Question: How can I center the below form. Right now it is too far over to the right. I want it centered on the page (Moved slightly over to the left). I have tried a lot of different solutions however, I know I am missing something very small here. Thank you.

'''
![<!DOCTYPE HTML>
<head>
<title>Page | Contact</title>
<meta charset="utf-8">
<!-- Google Fonts -->
<link rel='stylesheet' type='text/css' href='css/font.css'/>
<!-- CSS Files -->
<link rel="stylesheet" type="text/css" media="screen" href="css/style.css">
<link rel="stylesheet" type="text/css" media="screen" href="css/simple_menu.css">
<link rel="stylesheet" type="text/css" media="screen" href="css/slider.css">
<link rel="stylesheet" type="text/css" media="screen" href="css/contact.css">
<!-- Contact Form -->
<link href="contact-form/css/style.css" media="screen" rel="stylesheet" type="text/css">
<link href="contact-form/css/uniform.css" media="screen" rel="stylesheet" type="text/css">
<script src="js/jquery.min.js"></script>
<script src="https://ajax.googleapis.com/ajax/libs/jqueryui/1.8.18/jquery-ui.js"></script>
<script src="js/contact.js"></script>
<?php include 'common_header.php'; ?>
</head>
<body>
<?php
include 'header.php';
?>
<div id="container">
<div class="one-third"> &nbsp; </div>
<div class="one-third">
<div class="heading_bg">
<h2>Contact Us</h2>
</div>
<form action="#" id="contact_form" class="TTWForm" method="post">
<div id="field1-container" class="field f_100">
<label class="required" for="name">Name</label>
<input name="name" id="name" type="text">
<span id="name_validation" class="error_message"></span>
</div>
<div id="field2-container" class="field f_100">
<label class="required" for="subject">Subject</label>
<input name="subject" id="subject" type="text">
<span id="subject_validation" class="error_message"></span>
</div>
<div id="field5-container" class="field f_100">
<label class="required" for="email">Email</label>
<input name="email" id="email" type="email">
<span id="email_validation" class="error_message"></span>
</div>
<div id="field4-container" class="field f_100">
<label class="required" for="message">Message</label>
<textarea rows="5" cols="20" id="message" name="message"></textarea>
<span id="message_validation" class="error_message"></span>
</div>
<div id="form-submit" class="field f_100 clearfix submit">
<input value="Submit" type="submit" id="submit_button">
</div>
</form>
</div>
<div class="one-third last">
</div>
<div style="clear:both; height: 0px"></div>
</div>
<!-- close container -->
<?php
include('footer.php');
?>
</body>
</html>][2]
'''
'''
#after_submit, #email_validation, #name_validation {
display:none;
}
#after_submit{
background-color: #c0ffc0;
line-height: 31px;
margin-bottom: 10px;
padding-left: 20px;
-webkit-border-radius: 3px;
-moz-border-radius: 3px;
border-radius: 3px;
}
#after_submit{
color: #6c6c6c;
}
.error {
background-color:#FFDFDF;
color:red;
}
.error_message{
font-style: italic;
font-size: 10px;
}
.row {
margin:5px;
}
'''
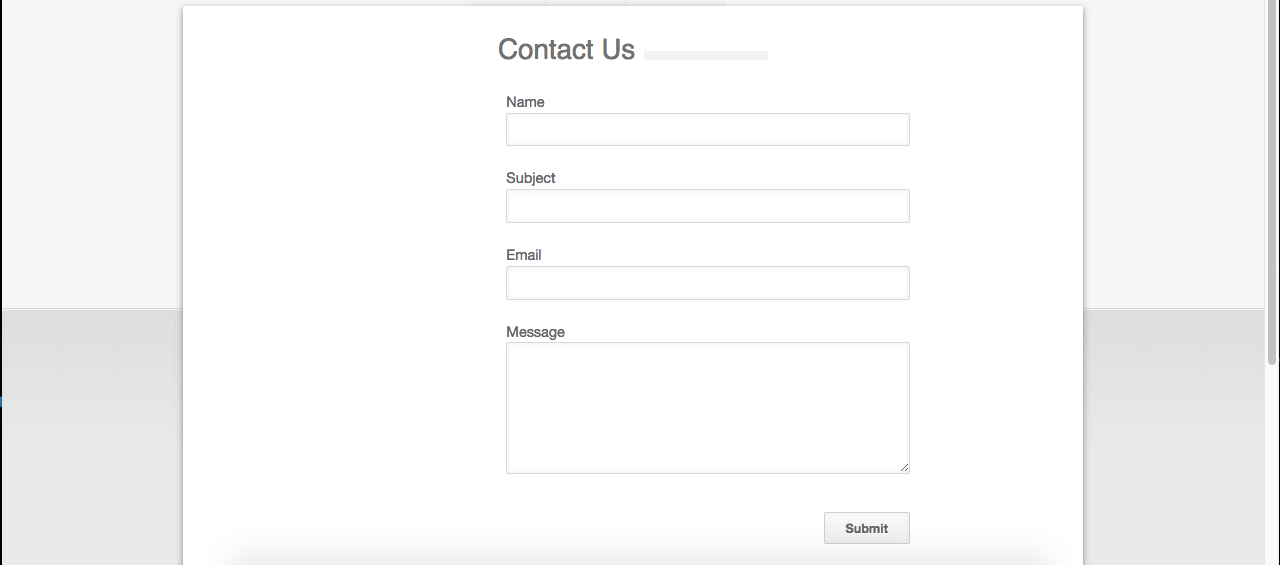
Answer: This should do the trick for you:
'''
#contact_form{
width:50%;
margin-left:auto;
margin-right:auto;
}
'''
<URL>
I have not added all your CSS, only showed how you can center the form. Using the CSS above in your code, you would be able to center it.
You can put the form in a div and use css on the div or use for the form. Set width accordingly, but the margin-left and right when set to auto, put it into center of the screen, no matter what the screen size is.
If this doesnt work, then create a jsfiddle with all your relevant css and html and comment.